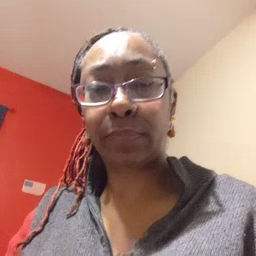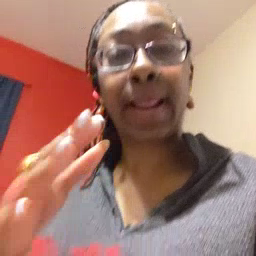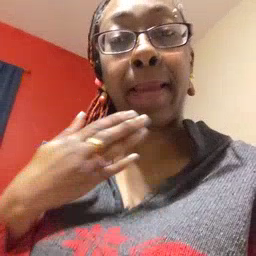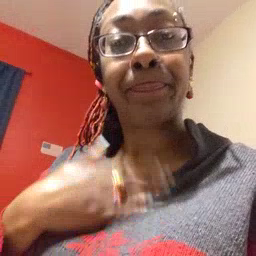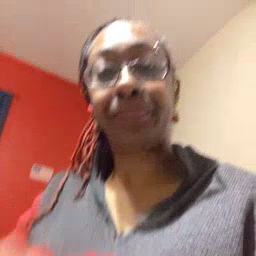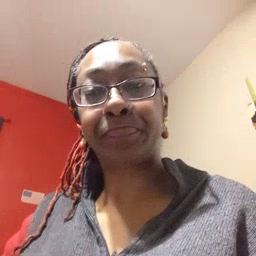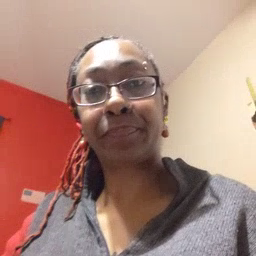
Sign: happy